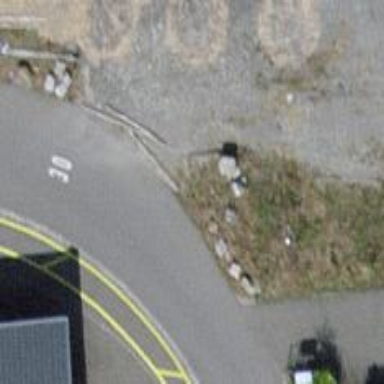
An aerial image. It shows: Block barrier.